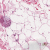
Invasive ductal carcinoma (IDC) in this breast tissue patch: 0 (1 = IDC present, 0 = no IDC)